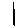
Label: line